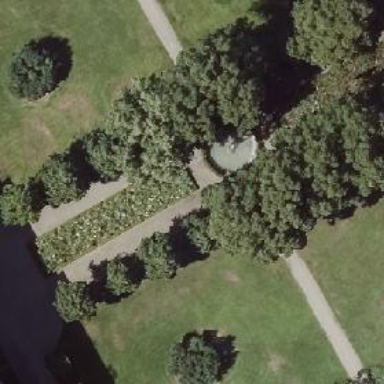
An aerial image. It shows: Fountain.